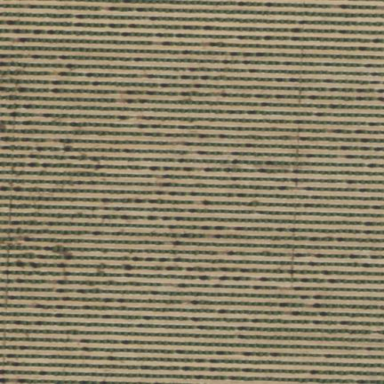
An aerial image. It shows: Beautiful vineyard in the countryside.